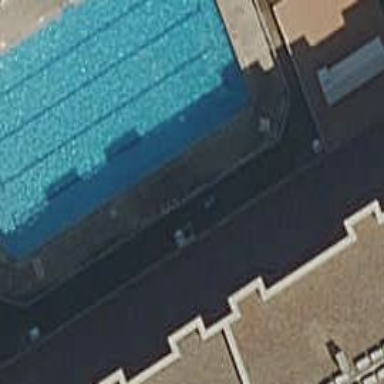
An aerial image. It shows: Swimming pool located in leisure land.